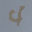
Label: 4